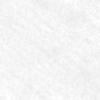
Label: no_change